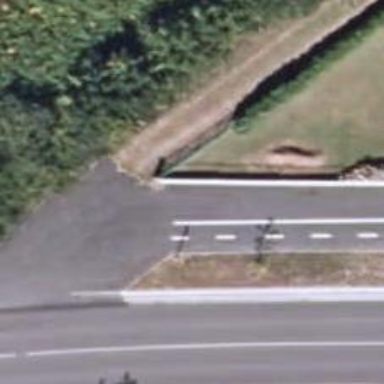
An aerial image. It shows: Cycleway.